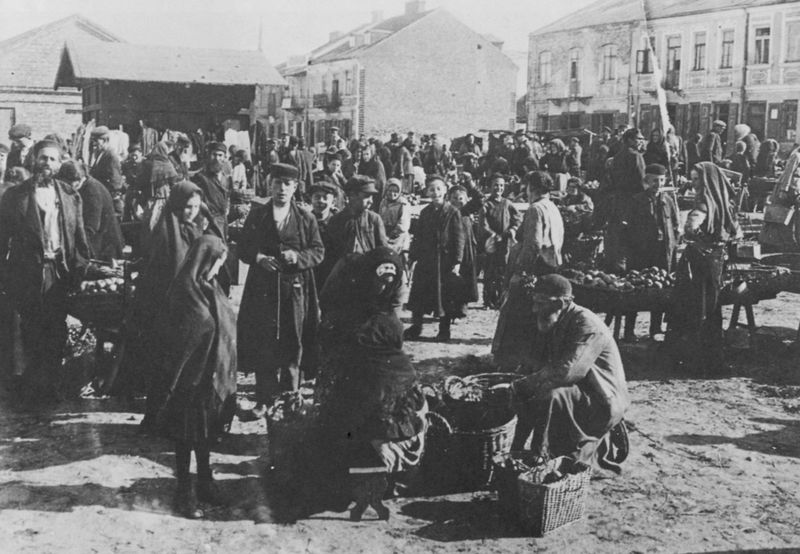
Titel: Marktszene in einem westrussischen Ort
Künstler: Russischer Photograph
Standort: Paris
Institution: Roger-Viollet
Schlagwörter: mann, schatten, umhang, weiß, frauen, menschen, mädchen, stadt, fenster, frau, grau, hut, hüte, licht, männer, schwarz, strasse, haus, obst, tuch, bärte, gesichter, mütze, bild, häuser, mantel, tücher, kind, handel, kinder, früchte, gemüse, äpfel, fahnen, ort, fahne, körbe, markt, platz, arbeiter, krieg, kopftuch, korb, bauer, flucht, foto, fotografie, photographie, berlin, mäntel, stand, zille, photo, marktplatz, kaufen, verkaufen, ware, schals, stände, häuserr, waren, flüchtlinge, fassase, feilschen, schwatz-weiß